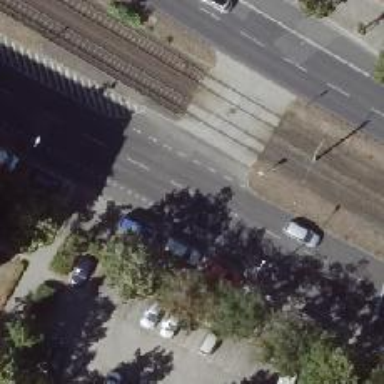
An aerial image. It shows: Primary highway with dual carriageway. There is asphalt cycleway on the right side.